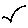
Label: bird